Question: I have this code to be executed from an html file which sends data to Google Analytics. The code itself is in a file on the localhost and I'm opening it in a browser. So it's not on the webserver.
'''
<html>
<head>
<script>
alert('hello123');
(function(i,s,o,g,r,a,m){i['GoogleAnalyticsObject']=r;i[r]=i[r]||function(){
(i[r].q=i[r].q||[]).push(arguments)},i[r].l=1*new Date();a=s.createElement(o),
m=s.getElementsByTagName(o)[0];a.async=1;a.src=g;m.parentNode.insertBefore(a,m)
})(window,document,'script','http://www.google-analytics.com/analytics.js','ga');
ga('create', 'UA-xxxxxx-1', 'none');
ga('set', 'checkProtocolTask', null);
ga('send', 'pageview');
// ga('require', 'ecommerce');
ga('require', 'ecommerce', 'ecommerce.js');
/*ecommerce*/
ga('ecommerce:addTransaction', {
'id': 'storeId123_test_cartId123_test_1426000599',
'affiliation': '',
'revenue': '352429',
'shipping': '334433',
'tax': '3344'
});
ga('ecommerce:addItem', {
'id': 'storeId123_test_cartId123_test_1426000599',
'name': 'title_123',
'sku': 'sku_123',
'category': 'some_category',
'price': '444',
'quantity': '33'
});
ga('ecommerce:send',{'hitCallback': function() {alert("ecommerce");}});
</script>
</head>
<body>
</body>
</html>
'''
I have the errors:
1) Error loading resource for plugin "ecommerce": Refusing to load url: "<URL>"
although that url is avaible.
2) Storage not available. Aborting hit -- but I have 'none' in ga('create', 'UA-xxxxxx-1', 'none');
The main error is the first one, I believe the 2nd is related to it.

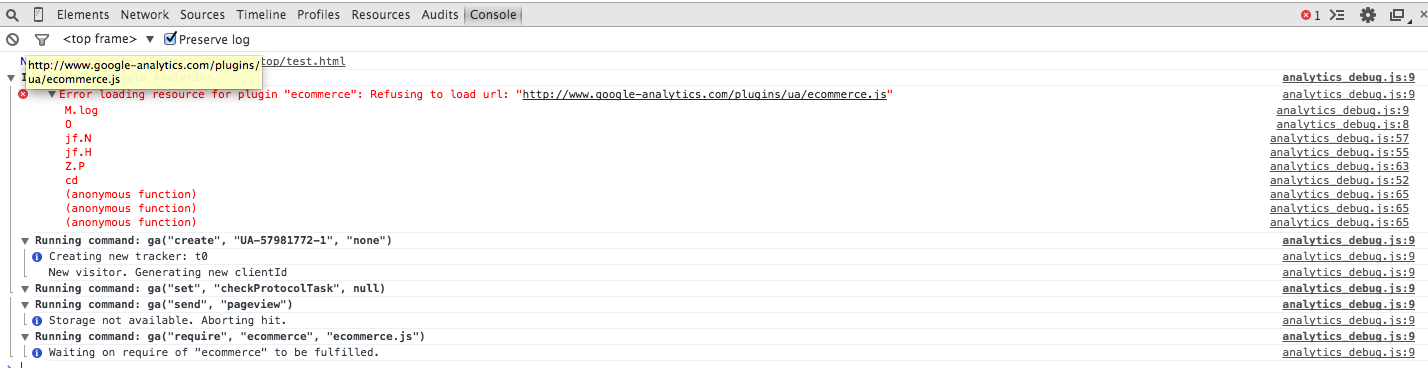
Answer: It seems that the combination of cookie domain "none" and the ecommerce-plugin does not work. I haven't delved deeply enough into the tracking code to find out why this is so, I have simply tested it - when I save your code in a file an place it on a web server the ecommerce tracking fails with "none" and works with "auto".
This means if you want to test E-Commerce Tracking Code you cannot do so from the filesystem. I would recommend you set up a local webserver (I like <URL> and test your code from there.